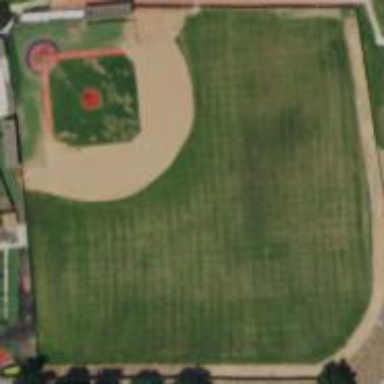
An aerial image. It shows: Baseball pitch for leisure and sports activities.